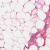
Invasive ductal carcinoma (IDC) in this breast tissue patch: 0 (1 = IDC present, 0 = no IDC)